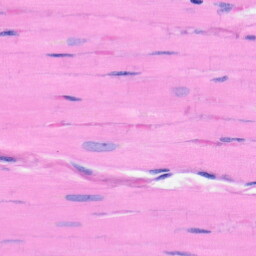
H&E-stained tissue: Heart